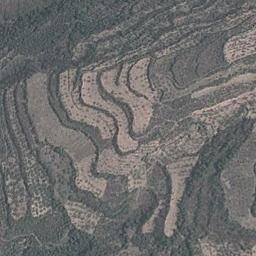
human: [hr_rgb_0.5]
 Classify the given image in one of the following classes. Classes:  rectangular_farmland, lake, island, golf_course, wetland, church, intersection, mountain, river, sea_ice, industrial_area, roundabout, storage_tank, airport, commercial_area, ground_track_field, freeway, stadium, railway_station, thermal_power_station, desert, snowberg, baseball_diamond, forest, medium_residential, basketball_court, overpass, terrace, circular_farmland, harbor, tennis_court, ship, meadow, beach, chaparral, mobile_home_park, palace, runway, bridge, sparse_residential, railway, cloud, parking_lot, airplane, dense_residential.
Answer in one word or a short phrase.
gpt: terrace